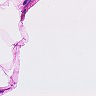
Metastatic tissue present: no